Question: Count the number of objects in the diagram.
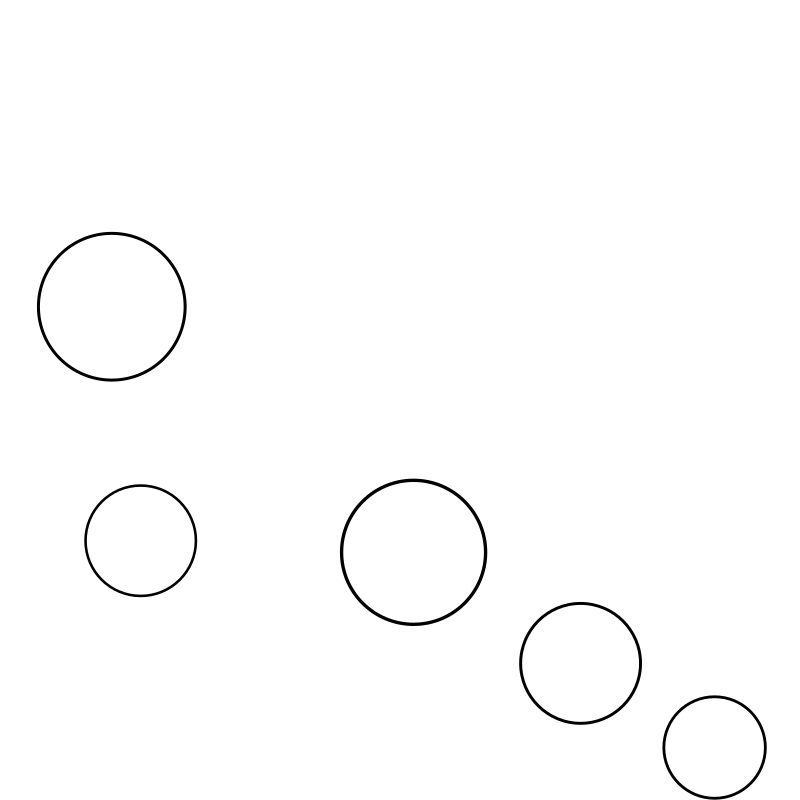
Answer: 5